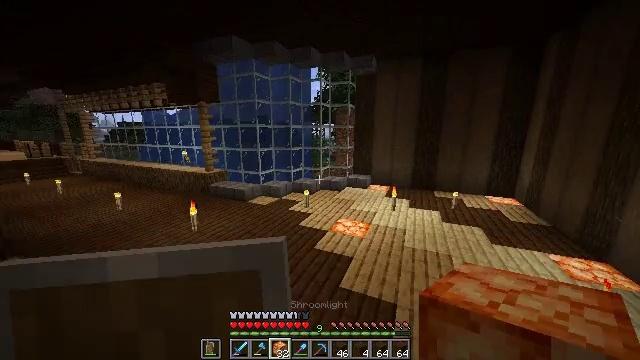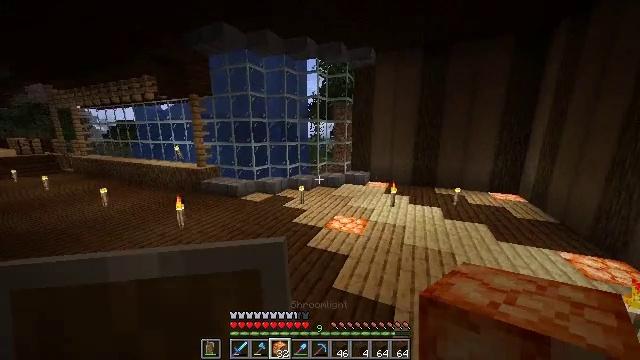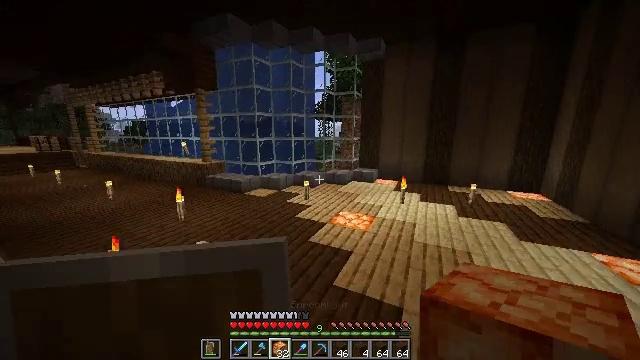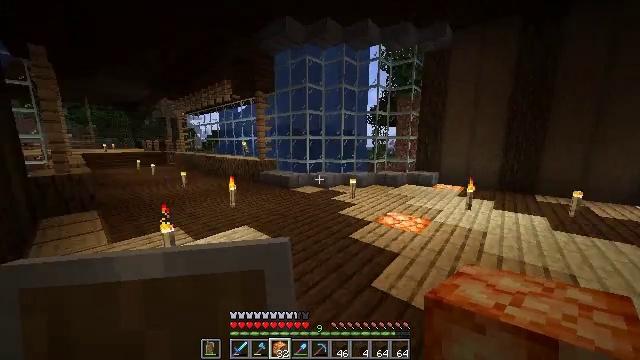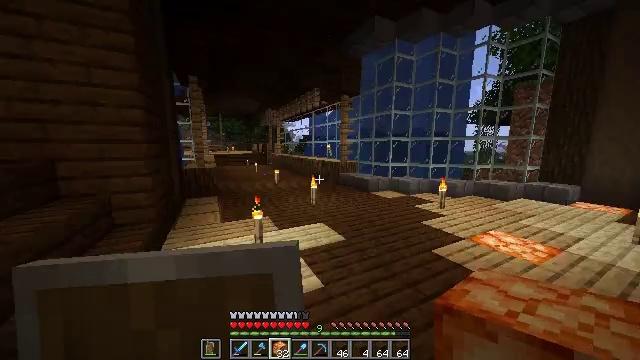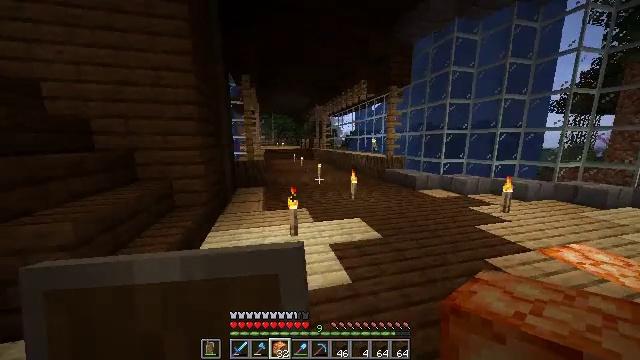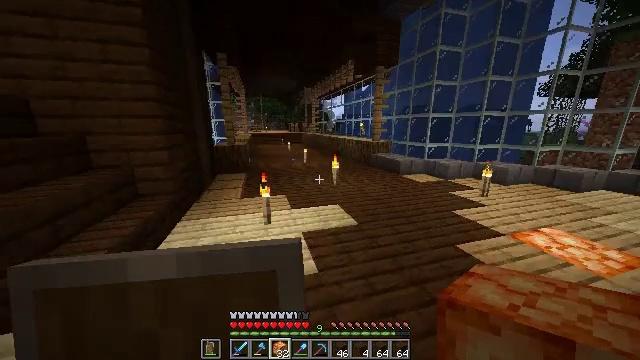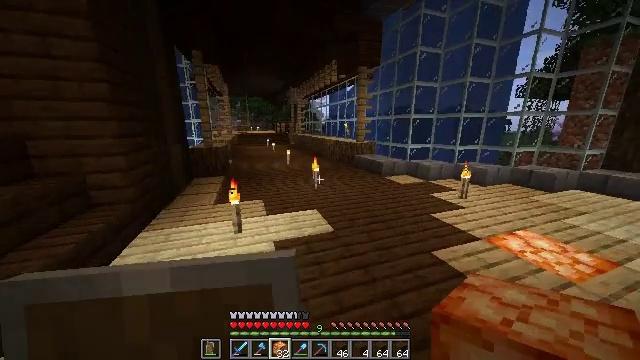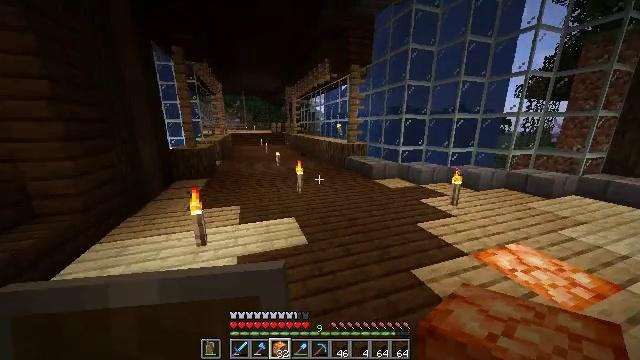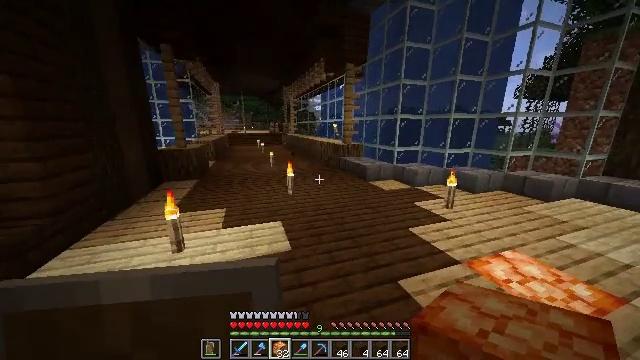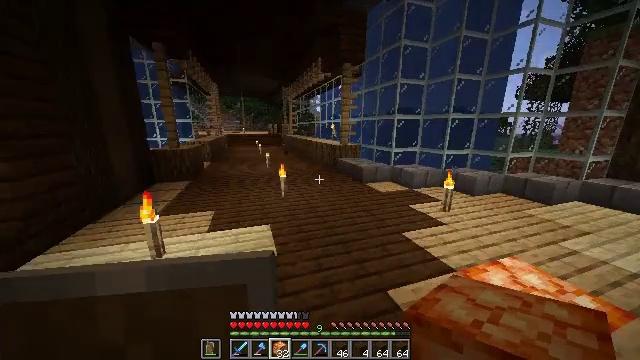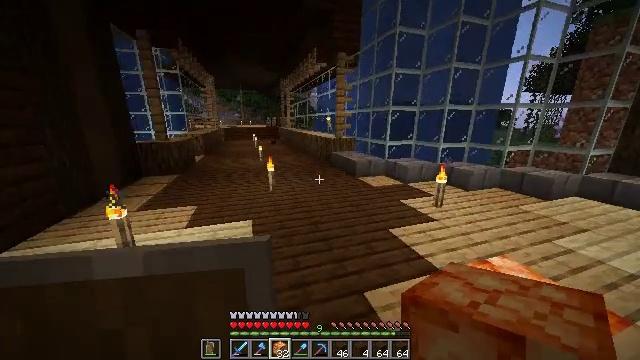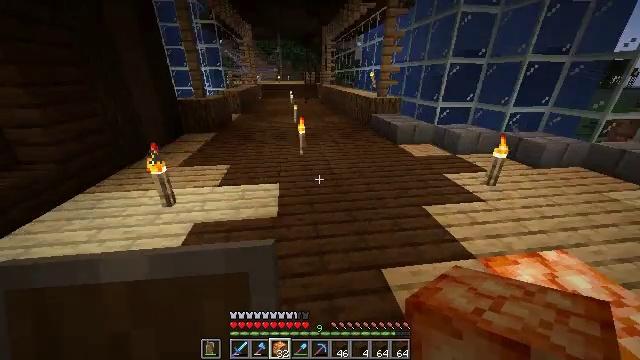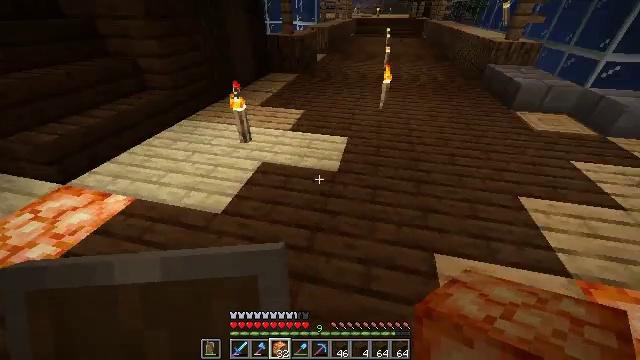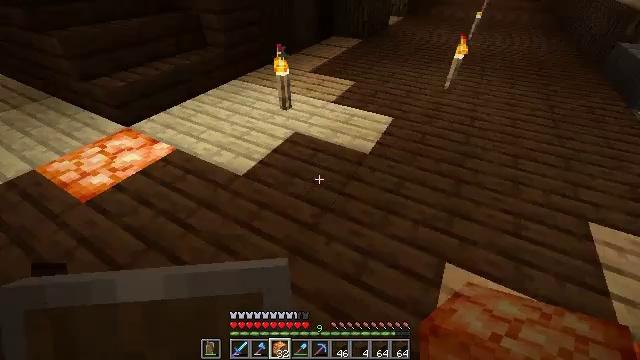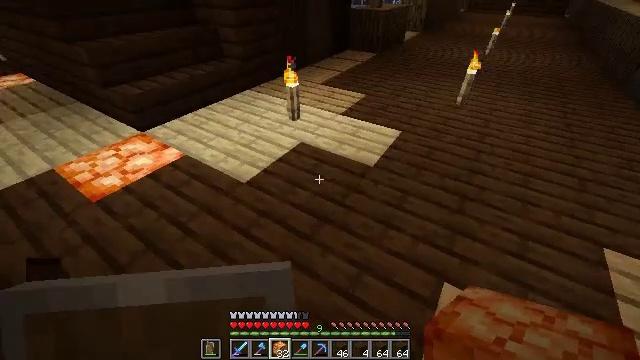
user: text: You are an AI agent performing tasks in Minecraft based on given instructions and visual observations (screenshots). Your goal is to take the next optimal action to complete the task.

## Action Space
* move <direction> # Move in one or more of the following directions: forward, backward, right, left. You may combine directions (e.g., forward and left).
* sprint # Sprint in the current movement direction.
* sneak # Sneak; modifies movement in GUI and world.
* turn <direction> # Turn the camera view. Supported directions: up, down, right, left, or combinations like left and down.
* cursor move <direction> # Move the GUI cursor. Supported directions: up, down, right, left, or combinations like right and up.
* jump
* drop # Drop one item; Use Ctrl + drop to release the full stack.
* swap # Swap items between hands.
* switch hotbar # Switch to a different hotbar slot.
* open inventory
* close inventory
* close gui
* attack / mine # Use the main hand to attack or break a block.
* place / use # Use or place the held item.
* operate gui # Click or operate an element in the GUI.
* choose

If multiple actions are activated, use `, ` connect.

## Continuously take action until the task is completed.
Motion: motion action
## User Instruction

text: Mine dark oak slab.
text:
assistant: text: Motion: move forward and move right
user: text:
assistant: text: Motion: move forward and move right, turn left
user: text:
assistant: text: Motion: move forward and move right, turn left and up
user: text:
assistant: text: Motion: move forward and move right, turn left and up
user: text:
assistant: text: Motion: move forward and move right, turn left and down
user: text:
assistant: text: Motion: move forward and move right, turn right and down
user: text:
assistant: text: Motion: move forward and move right, turn right
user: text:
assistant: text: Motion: move forward and move right
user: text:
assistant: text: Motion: move forward and move right
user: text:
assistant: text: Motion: move forward and move right
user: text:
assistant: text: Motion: move right, turn down
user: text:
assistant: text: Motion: move right, turn left and down
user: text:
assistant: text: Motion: move right, turn left and down
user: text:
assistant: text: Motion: move right, turn left and down
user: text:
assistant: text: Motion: move right, turn left and up
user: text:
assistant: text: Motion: move right
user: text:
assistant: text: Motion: move right
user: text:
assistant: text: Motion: move right
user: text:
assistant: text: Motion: move right
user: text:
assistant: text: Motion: move right, turn left
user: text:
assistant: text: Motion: move right, turn left and down
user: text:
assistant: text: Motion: move right, turn left and up
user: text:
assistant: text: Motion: move right, turn right and up
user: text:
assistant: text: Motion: move back and move right, turn right and up
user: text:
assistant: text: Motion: move back and move right, turn right
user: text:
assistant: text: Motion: move back and move right, turn right
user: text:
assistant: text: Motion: move back and move right, turn right
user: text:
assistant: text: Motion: move right
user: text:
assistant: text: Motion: move back and move right
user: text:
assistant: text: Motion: move back and move right